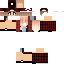
A female human skin with medium skin, wearing brown long hair dressed in a blue tshirt and red pants, featuring a closed mouth.